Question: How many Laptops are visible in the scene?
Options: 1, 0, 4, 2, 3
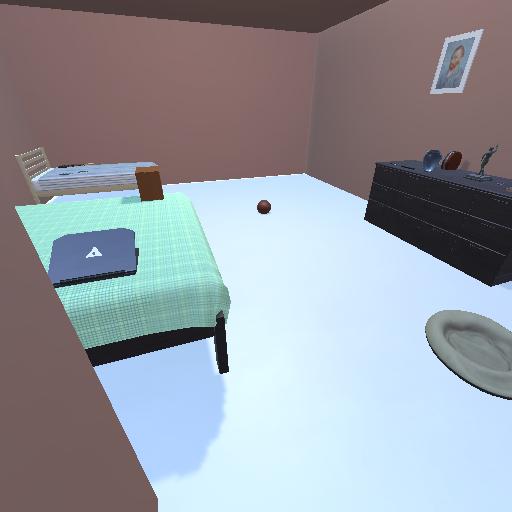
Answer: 1